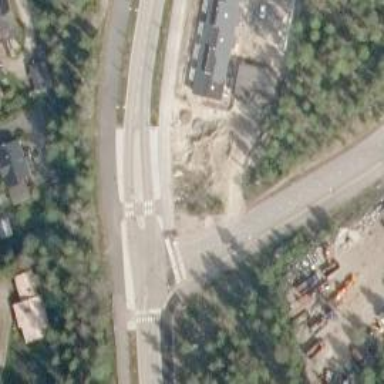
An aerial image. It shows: Uncontrolled road crossing with pedestrian island.